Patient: sex M, age 42
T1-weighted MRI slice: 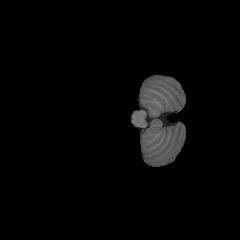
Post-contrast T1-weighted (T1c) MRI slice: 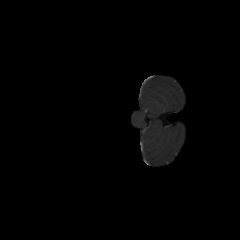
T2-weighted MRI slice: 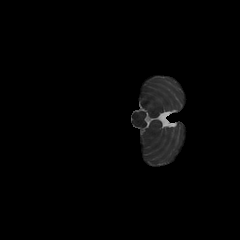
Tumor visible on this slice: no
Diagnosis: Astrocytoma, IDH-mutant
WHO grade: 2